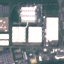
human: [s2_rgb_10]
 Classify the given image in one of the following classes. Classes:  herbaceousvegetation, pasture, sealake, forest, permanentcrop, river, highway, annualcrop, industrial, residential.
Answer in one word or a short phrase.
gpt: Industrial